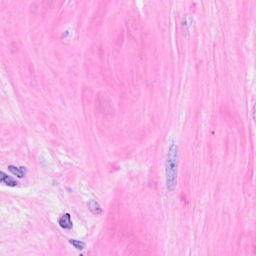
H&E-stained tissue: Breast